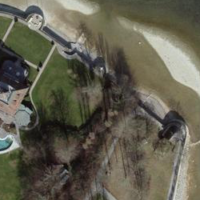
EUNIS habitat code: 14
Species observed at this site:
Leucojum vernum
Galanthus nivalis